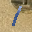
Label: 1